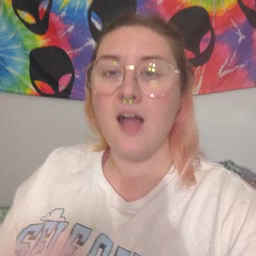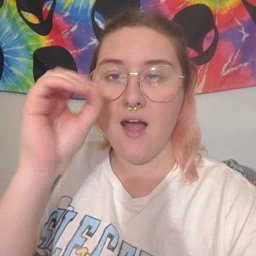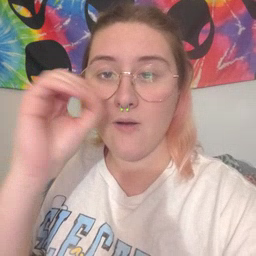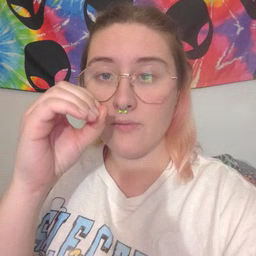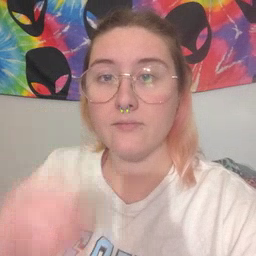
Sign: owl